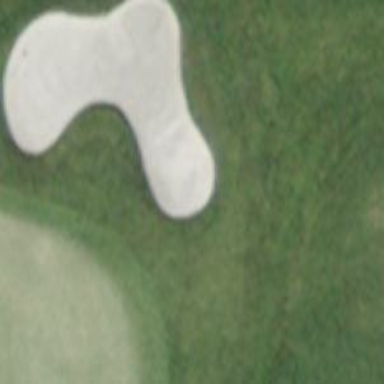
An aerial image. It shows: Golf bunker filled with natural sand.